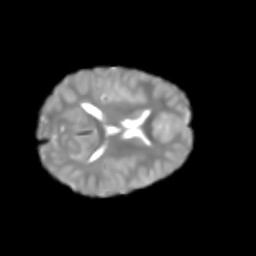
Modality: T2w
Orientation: axial
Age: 6
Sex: male
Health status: healthy